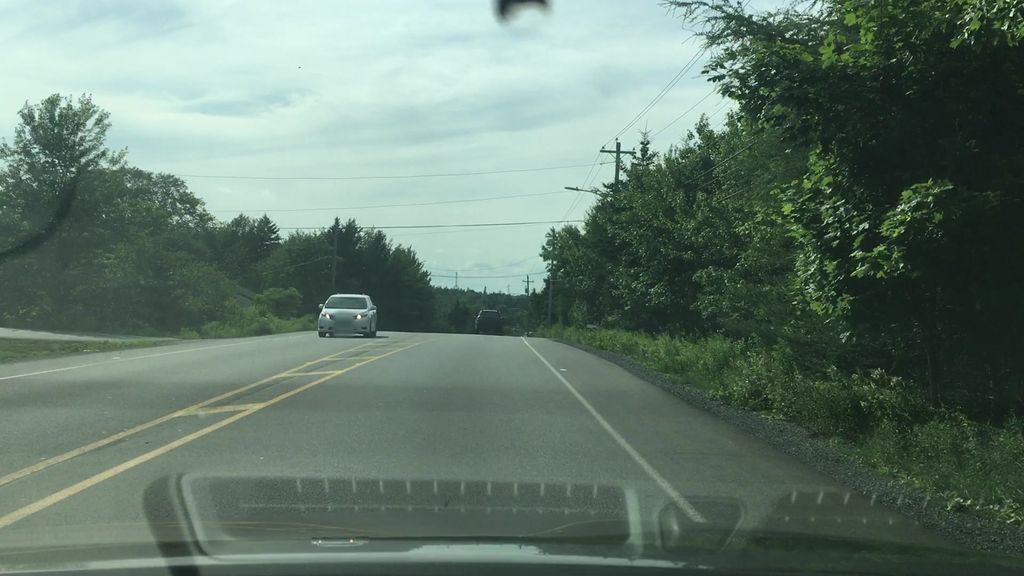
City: halifax